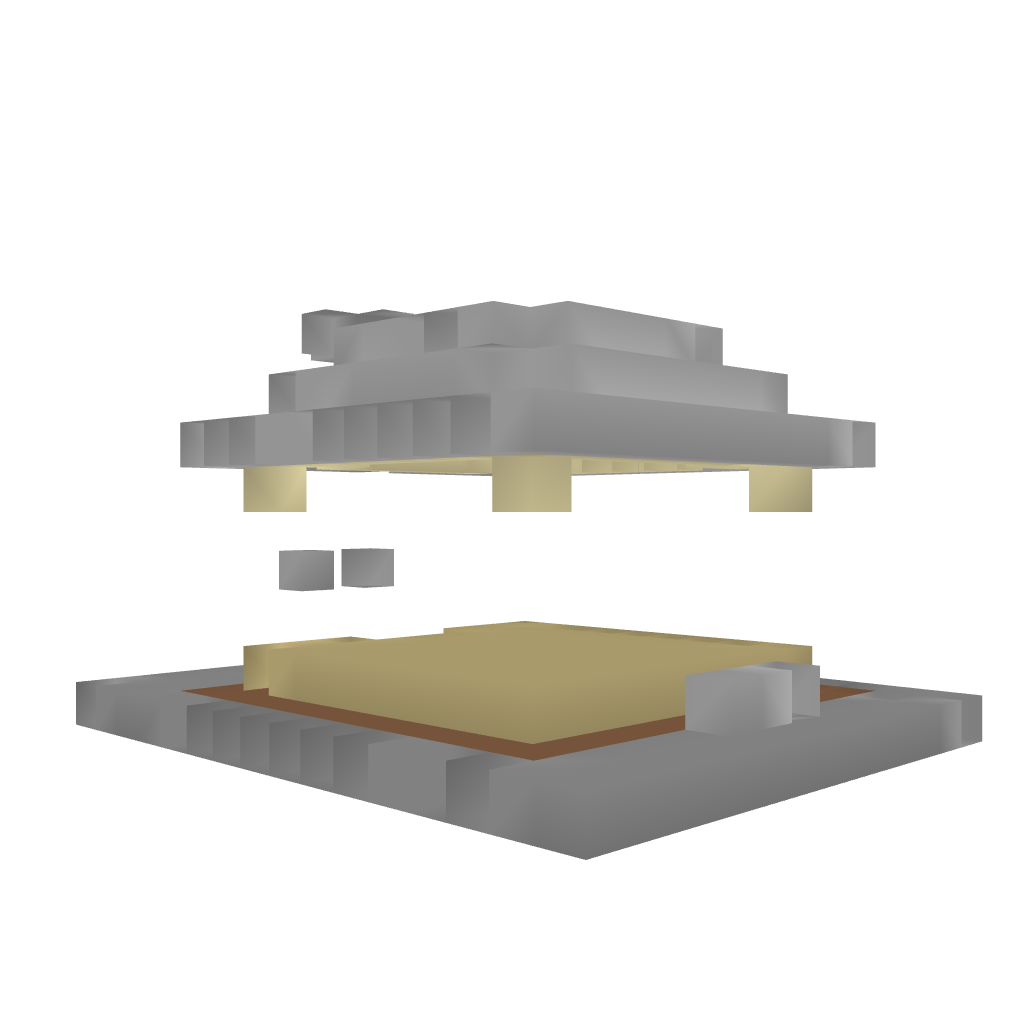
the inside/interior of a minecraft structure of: Small Desert House